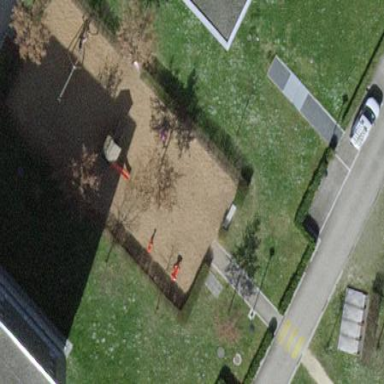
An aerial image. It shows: Playground area for leisure land.